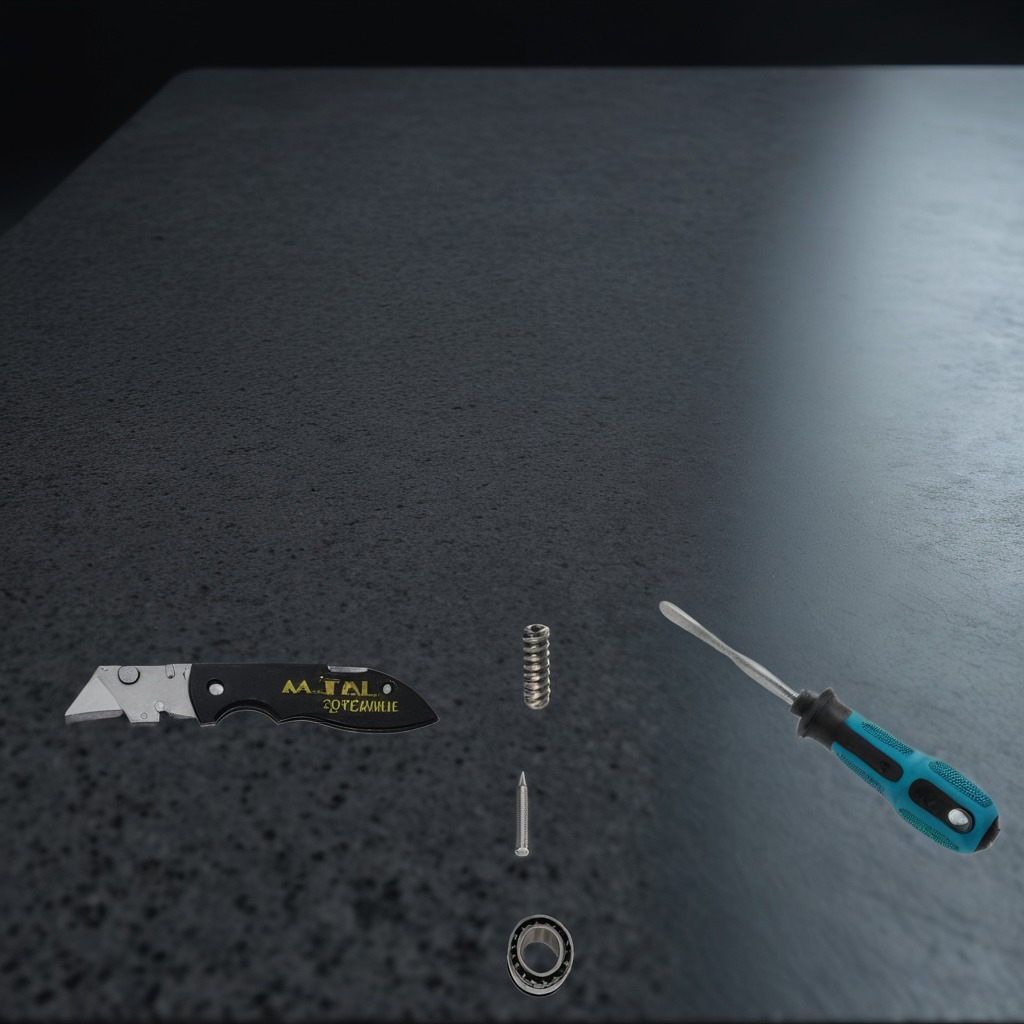
A ball bearing, a utility knife, a machine screw, a coiled metal spring, and a screwdriver are lying on the clean granite table inside a workshop at night.